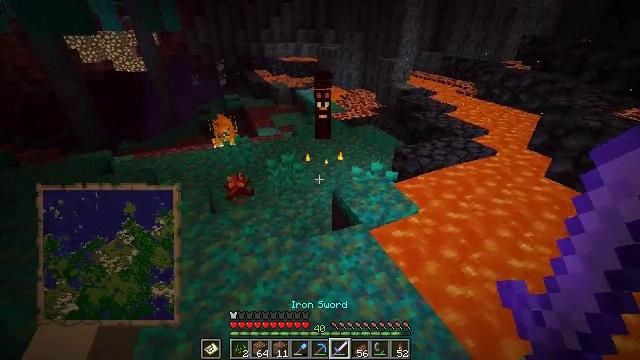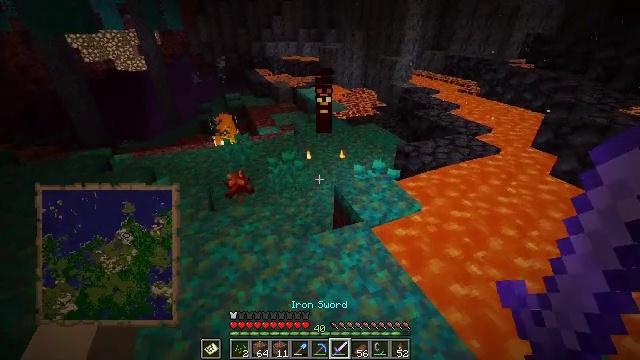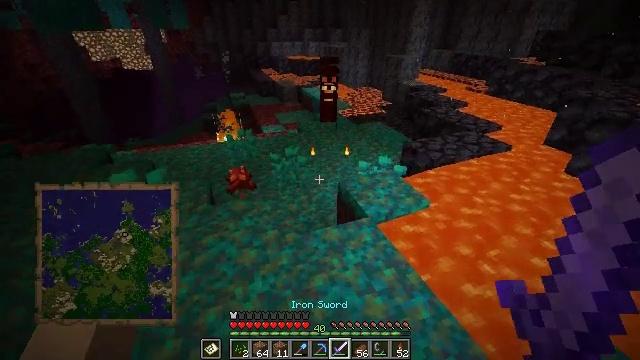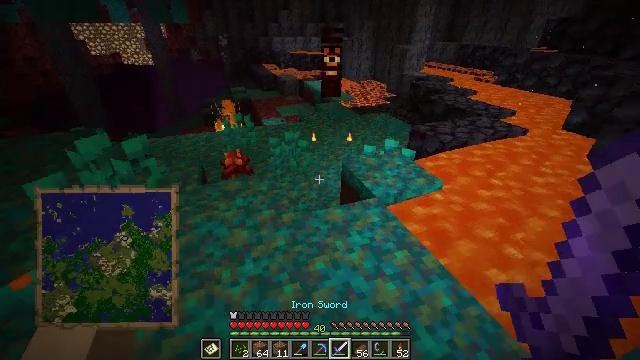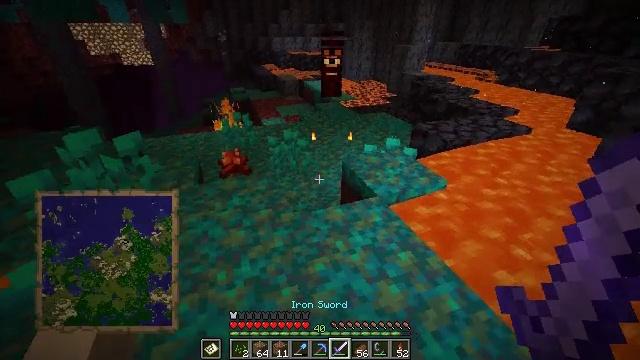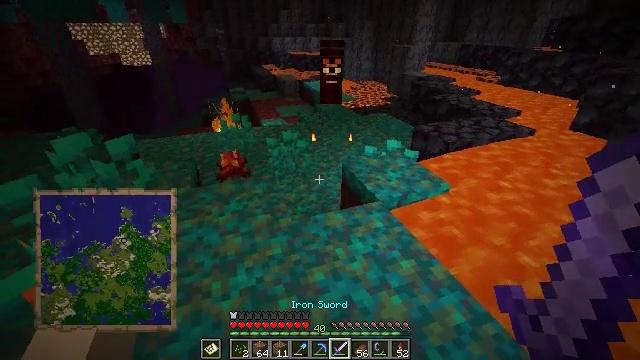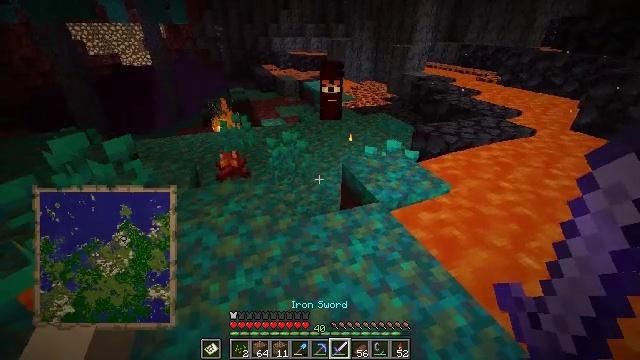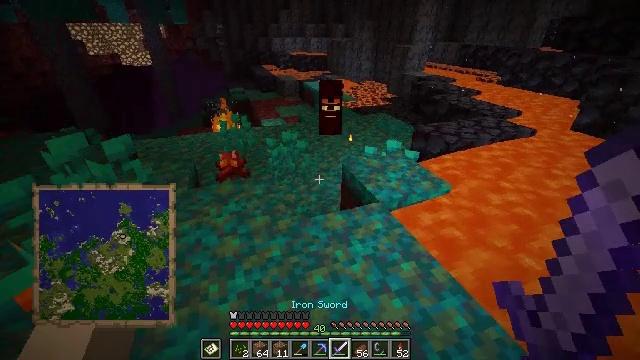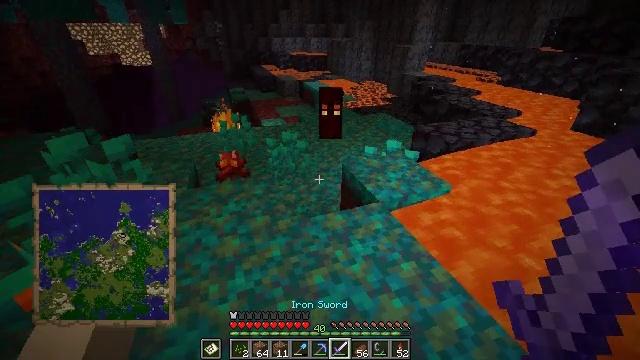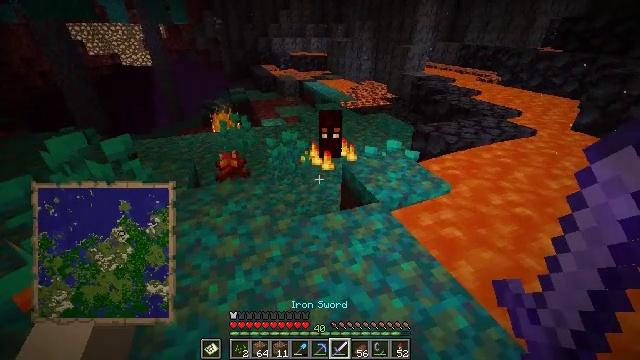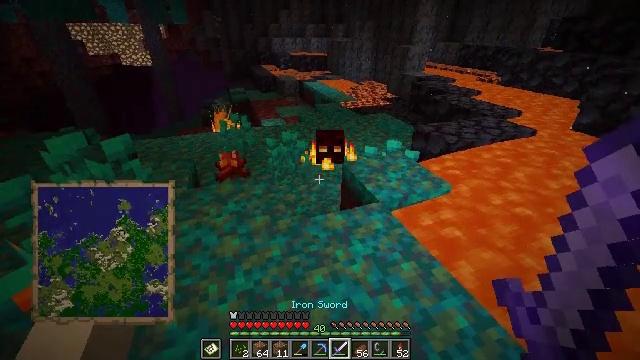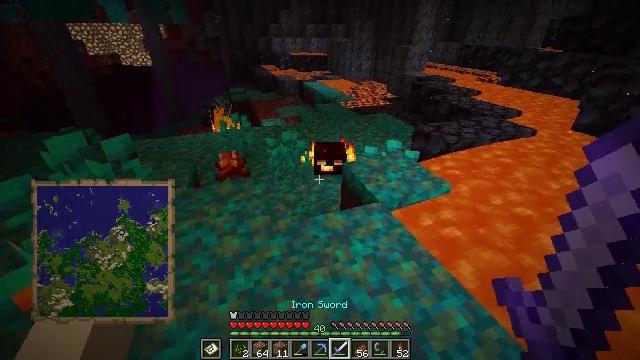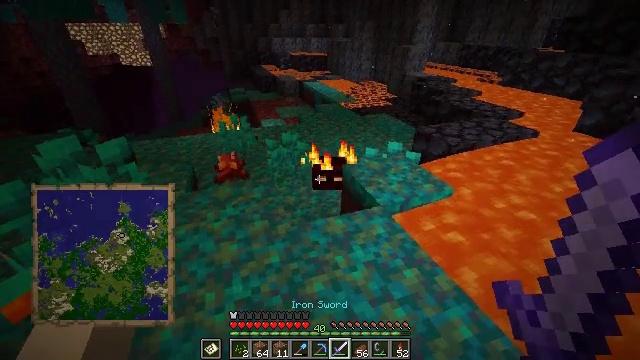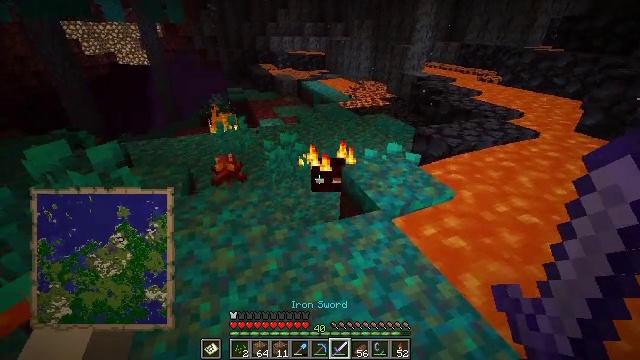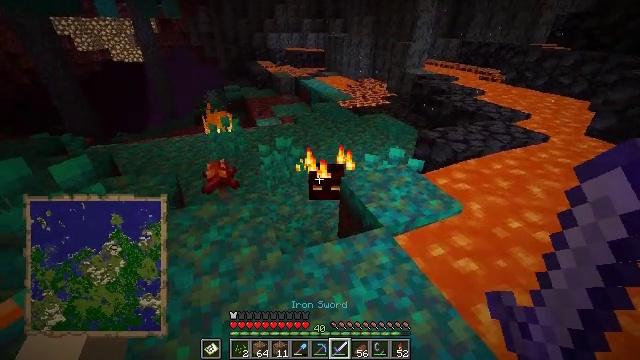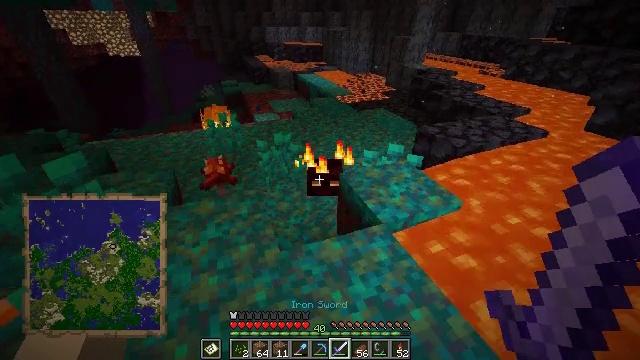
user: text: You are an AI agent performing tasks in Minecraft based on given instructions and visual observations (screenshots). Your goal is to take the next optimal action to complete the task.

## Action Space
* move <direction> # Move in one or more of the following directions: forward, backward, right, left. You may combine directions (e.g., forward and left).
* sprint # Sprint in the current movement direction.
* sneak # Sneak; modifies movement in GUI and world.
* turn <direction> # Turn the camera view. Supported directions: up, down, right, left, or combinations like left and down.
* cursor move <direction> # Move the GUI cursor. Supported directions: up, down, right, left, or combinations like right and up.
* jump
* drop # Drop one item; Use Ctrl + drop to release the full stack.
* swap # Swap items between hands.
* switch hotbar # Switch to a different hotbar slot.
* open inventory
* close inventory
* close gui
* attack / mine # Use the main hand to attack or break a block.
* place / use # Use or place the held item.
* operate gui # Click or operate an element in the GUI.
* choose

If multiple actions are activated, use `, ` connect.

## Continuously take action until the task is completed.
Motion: motion action
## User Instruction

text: Kill a magma cube.
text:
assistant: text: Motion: no_op
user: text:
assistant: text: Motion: turn left
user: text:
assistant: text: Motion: no_op
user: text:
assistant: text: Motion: no_op
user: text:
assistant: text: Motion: no_op
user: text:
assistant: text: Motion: no_op
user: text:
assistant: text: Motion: no_op
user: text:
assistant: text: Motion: no_op
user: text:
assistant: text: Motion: no_op
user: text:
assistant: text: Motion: no_op
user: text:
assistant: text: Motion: no_op
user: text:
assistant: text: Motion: move forward
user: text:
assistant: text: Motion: move forward
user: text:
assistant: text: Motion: move forward
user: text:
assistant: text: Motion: move forward, turn down
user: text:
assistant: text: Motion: move forward
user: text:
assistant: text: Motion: no_op
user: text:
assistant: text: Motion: no_op
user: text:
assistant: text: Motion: no_op
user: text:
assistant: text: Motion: no_op
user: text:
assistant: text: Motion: no_op
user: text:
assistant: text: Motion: no_op
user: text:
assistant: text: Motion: attack / mine
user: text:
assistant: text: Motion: attack / mine
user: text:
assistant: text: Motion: attack / mine
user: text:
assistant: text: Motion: no_op
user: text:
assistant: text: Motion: no_op
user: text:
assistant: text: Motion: no_op
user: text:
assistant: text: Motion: no_op
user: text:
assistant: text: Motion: no_op